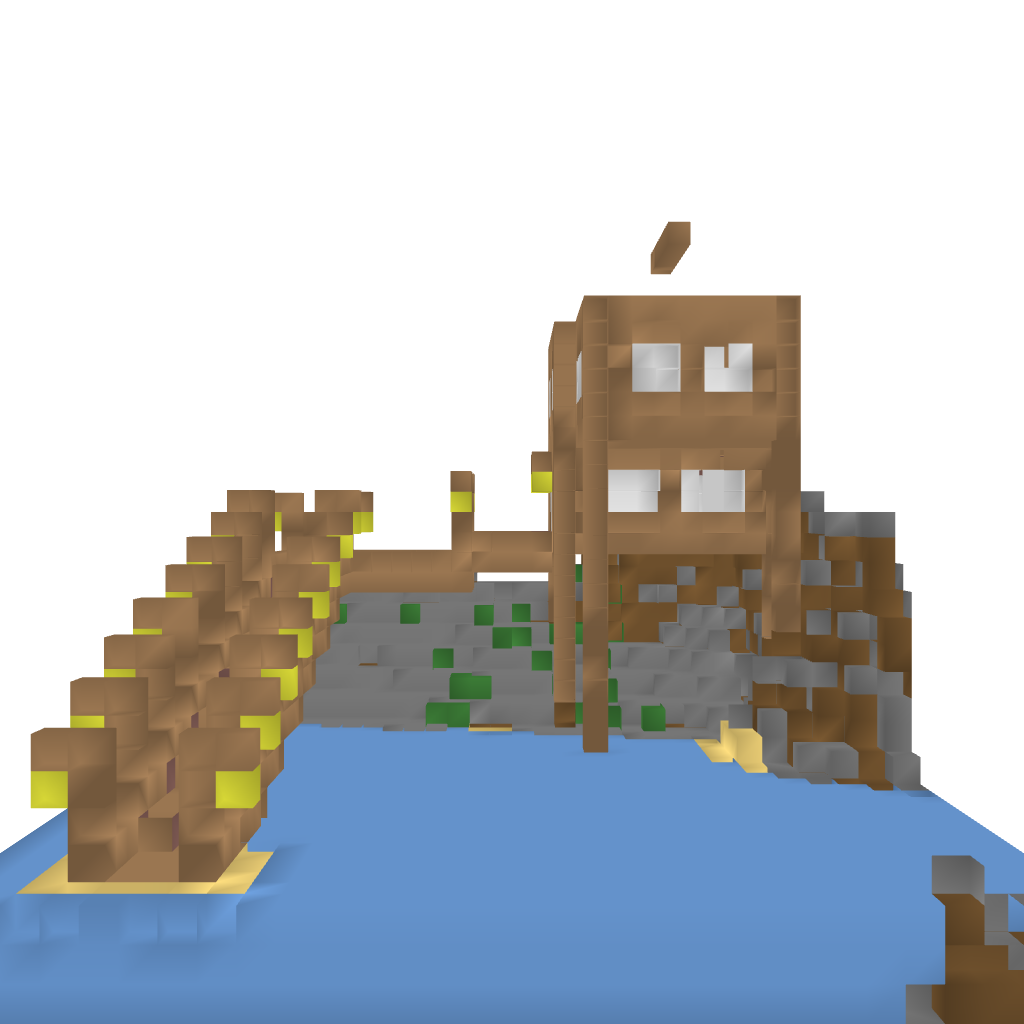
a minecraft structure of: Mountainside Cottage bad low quality